Field crop: maize
Growth stage: 2
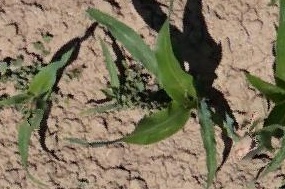
Species: maize